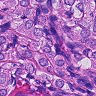
Metastatic tissue present: yes